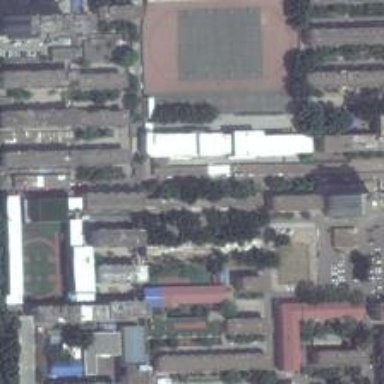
A football field locates in some apartments with a small playground .